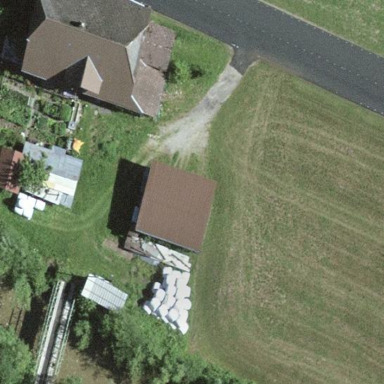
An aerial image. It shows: Farmyard area.